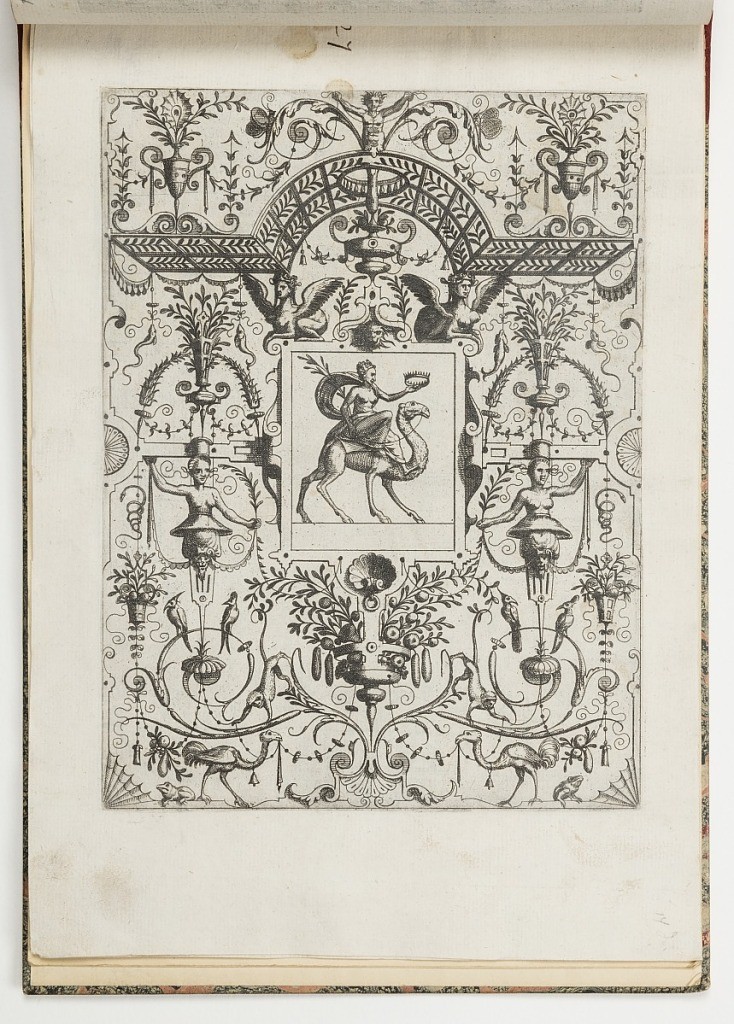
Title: Plate 27, from Grotteßco: in diverßche manieren
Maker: Hans Vredeman de Vries, Dutch, 1527 - ca. 1606
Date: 1564
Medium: Etching on laid paper
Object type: Print
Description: Grotesque panel. In center, a woman riding on a camel holds a crown and a laurel bough.